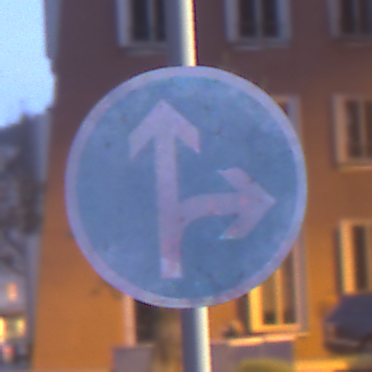
Verkehrszeichen: VorgeschriebeneFahrtrichtungGeradeausOderRechts
Umgebung: Outdoor, Urban
Tageszeit: Night
Wetter: PartlyCloudy
Licht: Artificial
Jahreszeit: NotSpecified
Kontrast: HighContrast